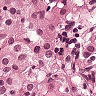
Metastatic tissue present: yes